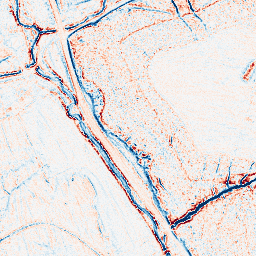
Category: edge_preserving
Decomposition family: anisotropic_diffusion
Decomposition parameters: iterations: 5
kappa: 30
gamma: 0.2
Upsampling method: quartic
Upsampling parameters: scale: 4
Upsampling scale: 4